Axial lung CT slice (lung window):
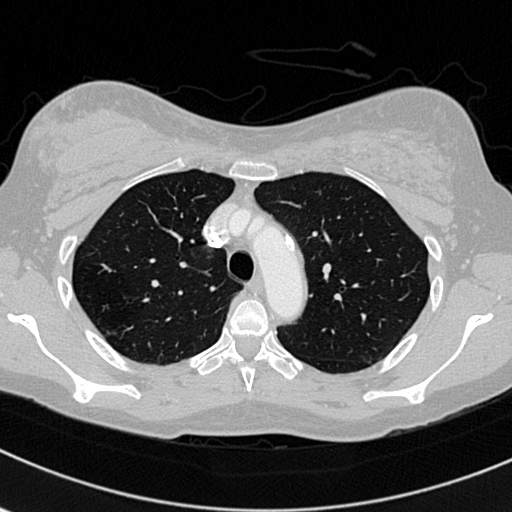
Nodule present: no